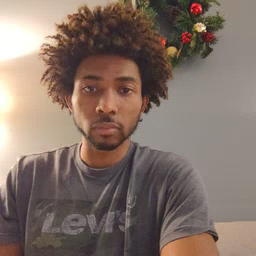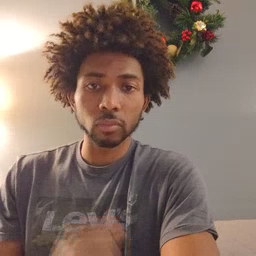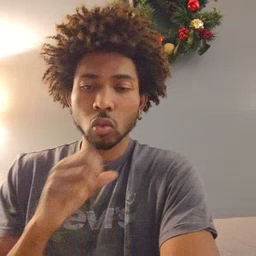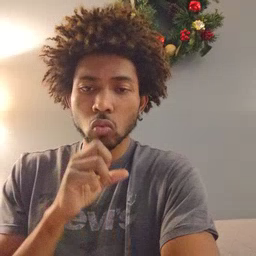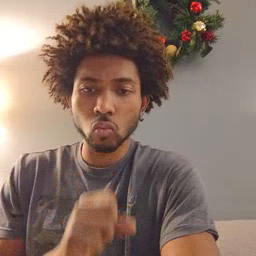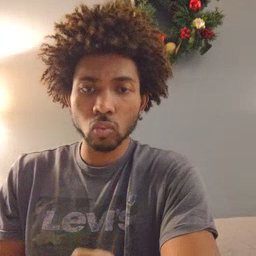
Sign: old